Question: I have spent hours trying to find an answer to this, and have come up empty.
I am completely new to .NET and MVC - I completed the MvcMusicStore tutorial and have now started working on a more complex - but similar project. I only say this to explain my low level of experience and knowledge in this area, and hope that any responses can be considerate of this.
Anyway, the problem I am having is that I have one table "Fixtures" which has two attributes "TeamId1" and "TeamId2" these both map to another table "Team".
What I want is for each fixture to also include the Team data for both Team1 AND Team2. I have been using the Include method of ObjectQuery so far to perform similar operations with no problems.
However, I found that .NET or MVC or Entity Framework or whatever, wasn't happy when I did this. After MUCH experimentation, I figured that it will only work when the Foreign Key has the same name as the Table it refers to. Basically my attribute must have the name "TeamId" or it just won't work. This wouldn't be a problem if I didn't have another attribute which had to map to this table as well. I obviously can't have two attributes with the same name in a table. So I am stuck.
I can only assume that it is possible to map to a table using an attribute name other than "TeamId" but I can't find any instruction/previous post/documentation to explain how to do this.
I have considered the possibility of breaking my Fixture data up and having a Fixture table then a separate table to hold the team ids, scores etc, however this seems a bit of overkill given that each fixture will never have more than two teams. So I am calling this Plan B.
I'd rather not sidestep this problem, if possible - as it doesn't seem unreasonable for it to be possible using EF and ObjectQuery. I am also aware that I can create the queries manually, specifying the joins. Unfortunatley my experience of LINQ is limited and the multiple joins on one table hasn't worked out every time I've tried it so far.
So what I really need to know is if there is some setting or code I can use to achieve the above without resorting to LINQ or restructuring my Fixtures table.
Edit:

This image shows the relevant models. As it stands: this works, however queries obviously only return one Team Instance linked to the "TeamId1" column. The commented code shows what I need to also have in the model (as far as my limited previous experience has shown). So that my Model holds two separate teams linked to two separate columns.
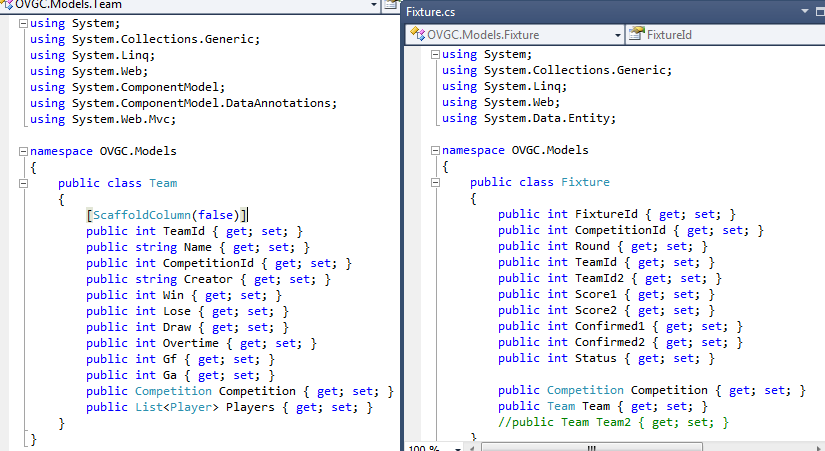
Answer: I think what you're looking for is some custom mappings rather than the 'by convention' mappings that are supplied with the framework.
If you decorate and add some properties to your Fixture it should work fine.
Like this:
'''
public int TeamId1 { get; set; }
public int TeamId2 { get; set; }
[ForeignKey("TeamId1")]
public Team Team1 { get; set; }
[ForeignKey("TeamId2")]
public Team Team2 { get; set; }
'''